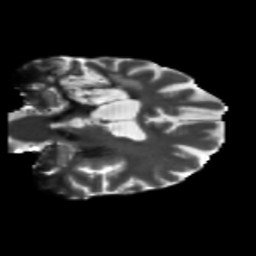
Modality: T2w
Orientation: coronal
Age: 68
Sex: female
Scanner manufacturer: siemens
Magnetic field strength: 3 T
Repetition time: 5.47 s
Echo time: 0.0854 s